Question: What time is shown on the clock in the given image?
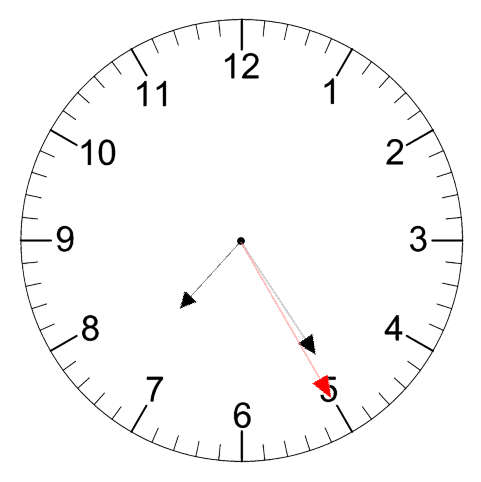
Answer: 07:24:25